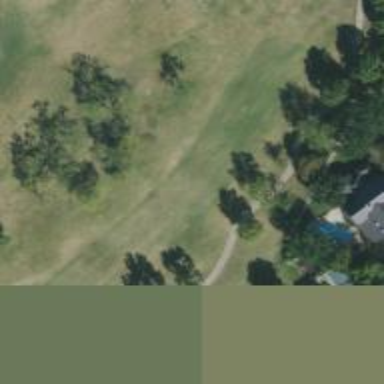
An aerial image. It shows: Pathway for golfing.